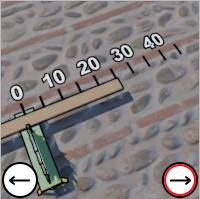
Task: length
Answer: 25
First scale value: 10.0